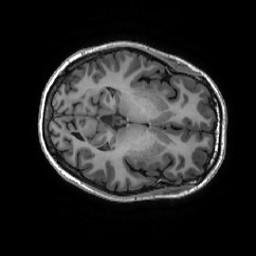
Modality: T1w
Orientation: axial
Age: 23
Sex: female
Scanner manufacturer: ge
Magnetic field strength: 3 T
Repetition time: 0.007348 s
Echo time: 0.003036 s